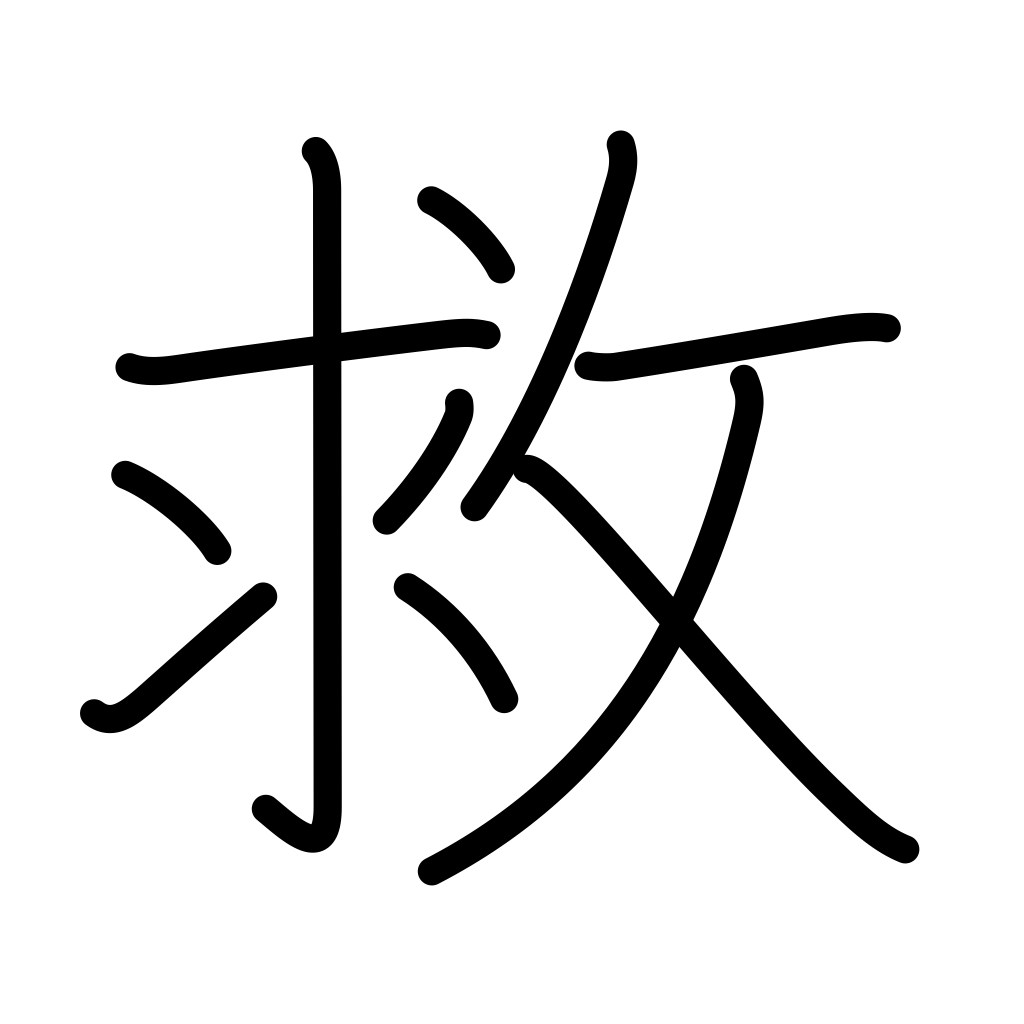
Meaning: salvation, save, help, rescue, reclaim